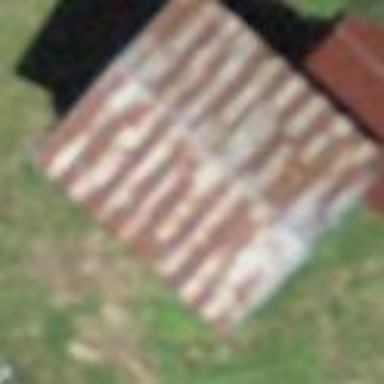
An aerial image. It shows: Bungalow.